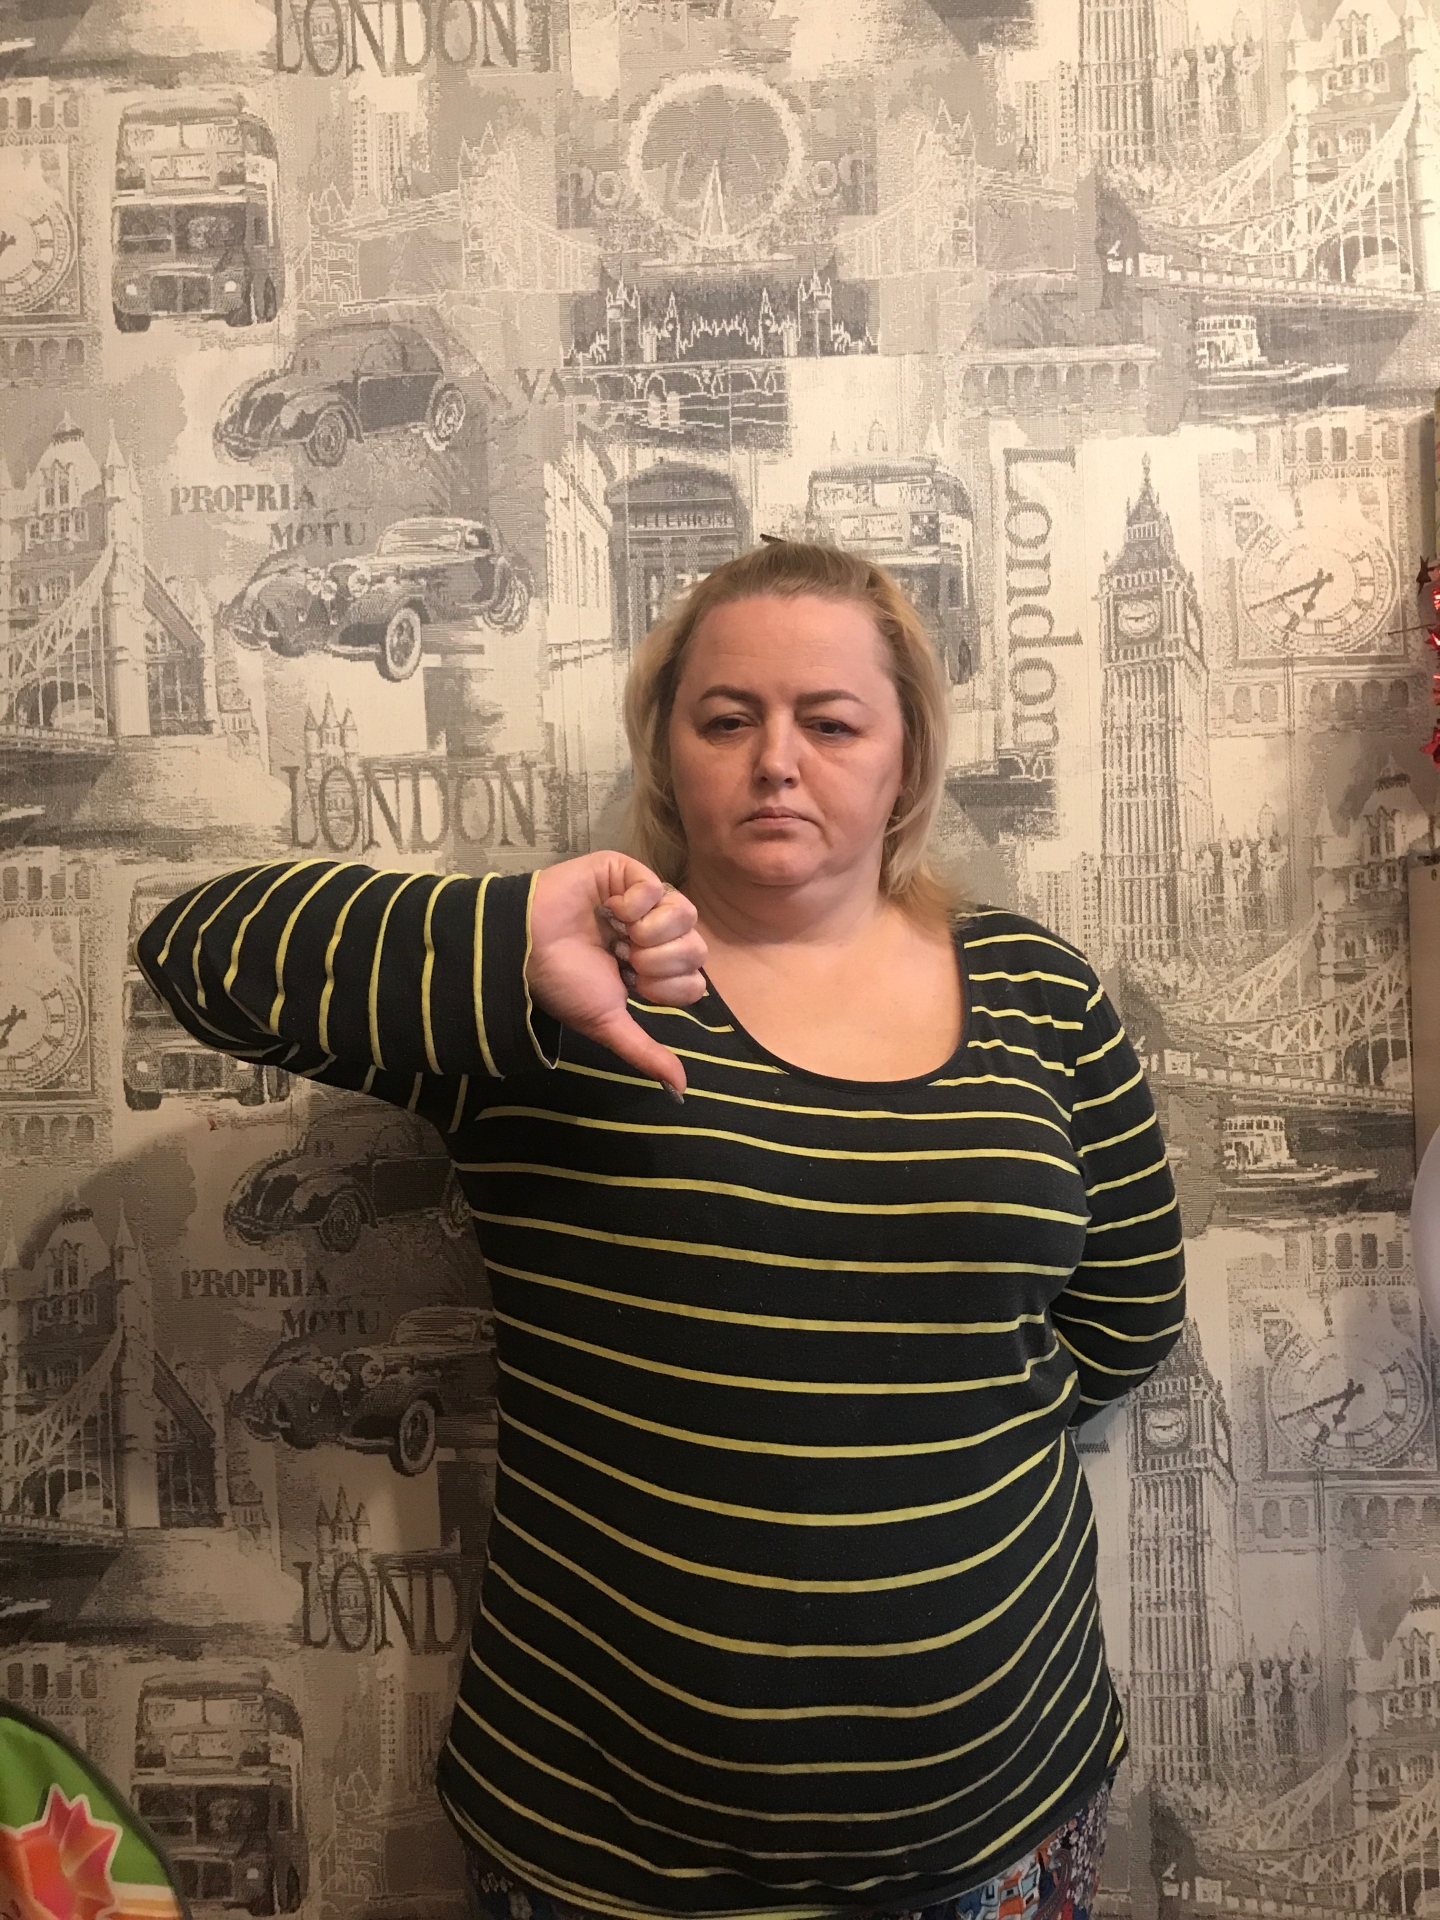
Label: clear